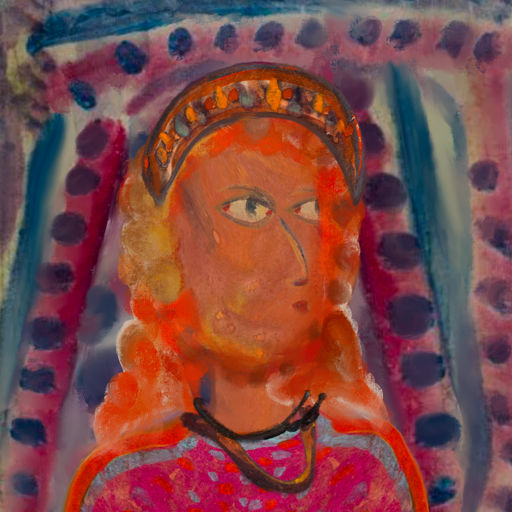
Background: HillGirl, Head And Neck Side: Mother_And_Son_Son, Face Side: GypsyMother, Bust: Sisters, Hair Side: Rupkatha, Head Accessory: Hypocrite, Second Necklace: Comrade, Necklace: Orphan, Baby: Blank